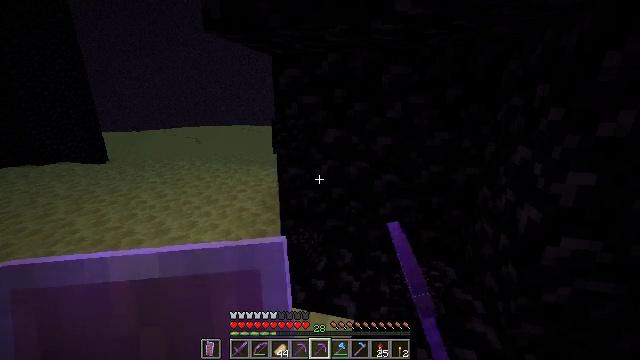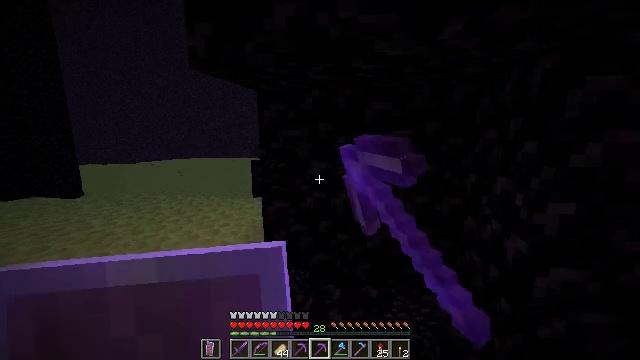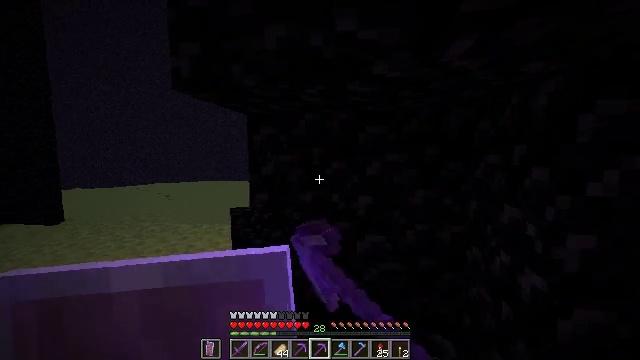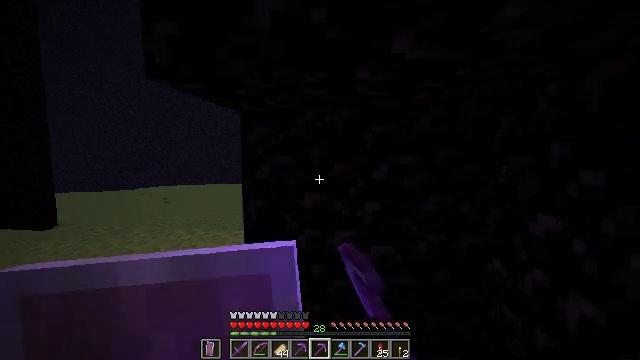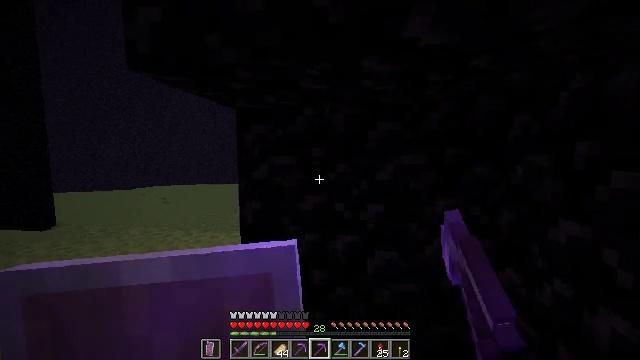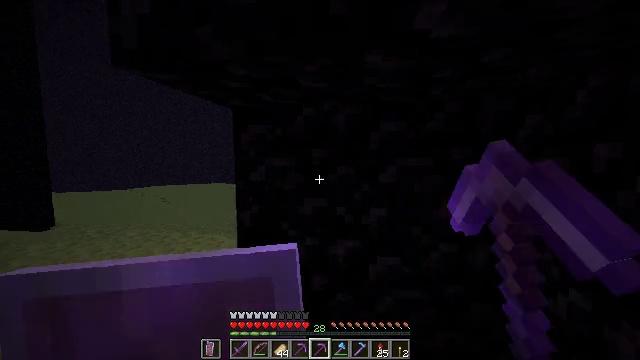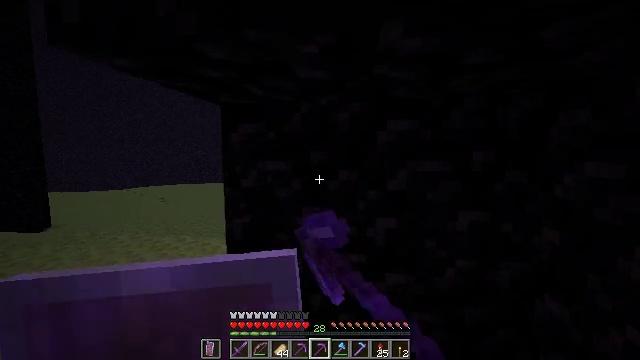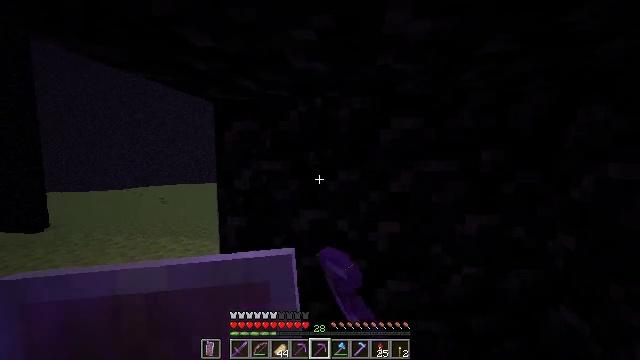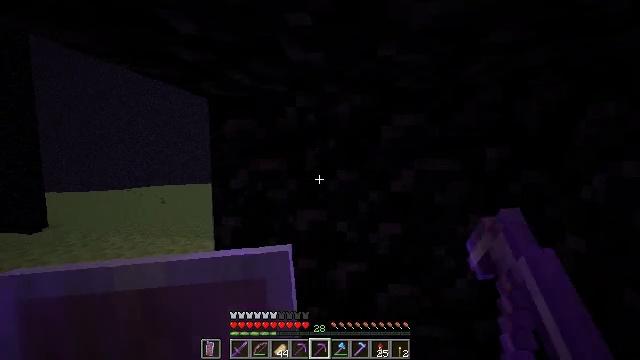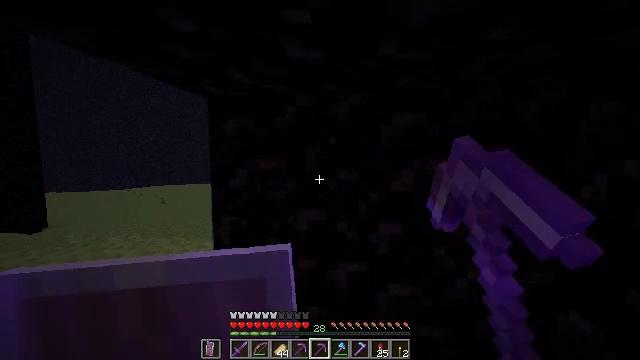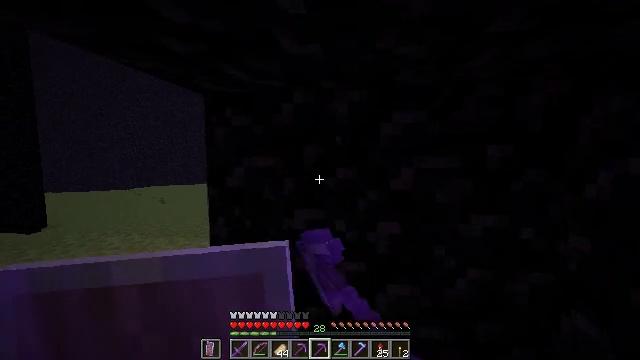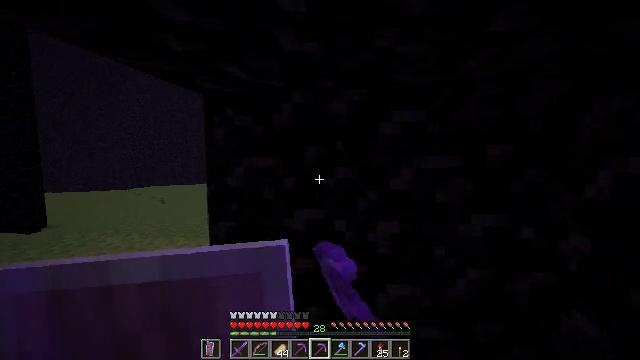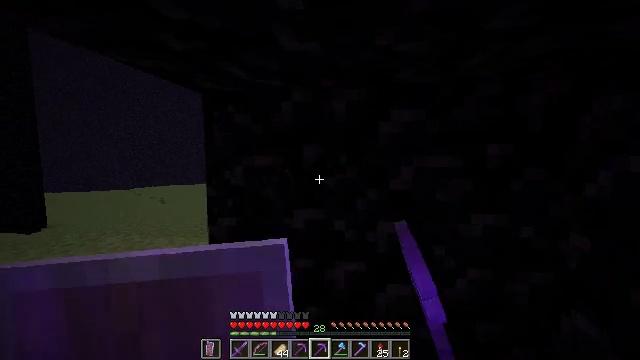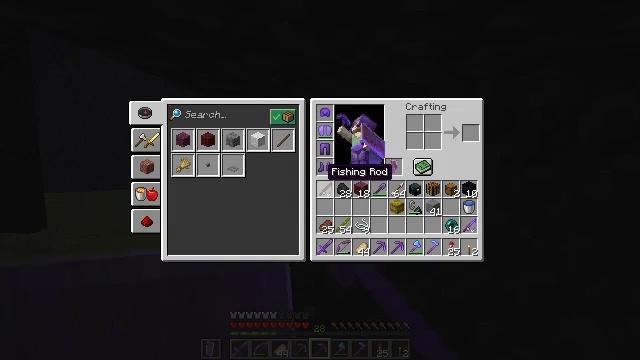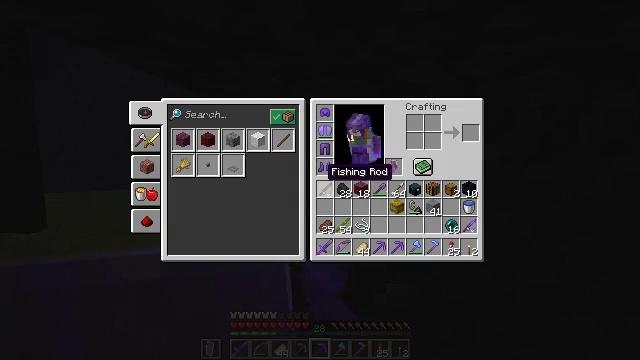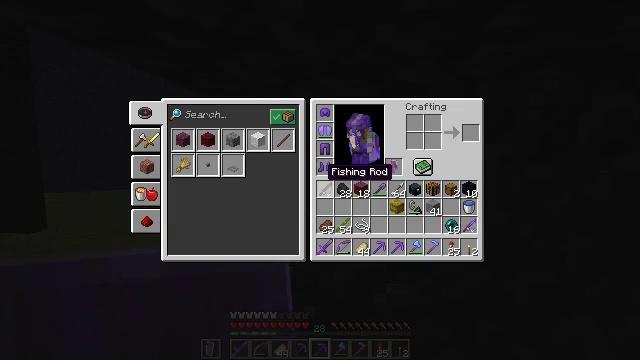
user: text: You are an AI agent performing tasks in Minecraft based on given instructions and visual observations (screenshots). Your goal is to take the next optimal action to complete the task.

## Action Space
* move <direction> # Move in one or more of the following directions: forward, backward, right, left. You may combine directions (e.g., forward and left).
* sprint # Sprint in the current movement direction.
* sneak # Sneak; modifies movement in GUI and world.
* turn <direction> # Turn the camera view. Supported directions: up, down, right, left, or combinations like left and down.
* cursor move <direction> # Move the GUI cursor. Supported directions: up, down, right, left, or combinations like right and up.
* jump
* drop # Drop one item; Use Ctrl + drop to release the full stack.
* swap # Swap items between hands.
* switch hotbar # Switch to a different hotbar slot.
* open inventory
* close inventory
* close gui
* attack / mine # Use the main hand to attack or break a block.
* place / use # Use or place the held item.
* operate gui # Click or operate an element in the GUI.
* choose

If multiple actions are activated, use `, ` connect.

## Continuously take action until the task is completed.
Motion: motion action
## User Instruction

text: Mine the tough obsidian.
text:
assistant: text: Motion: move forward, turn right and up, attack / mine
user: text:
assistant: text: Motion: move forward, turn right and up, attack / mine
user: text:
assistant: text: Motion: move forward, attack / mine
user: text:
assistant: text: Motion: move forward, attack / mine
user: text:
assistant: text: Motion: move forward, attack / mine
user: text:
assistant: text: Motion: attack / mine
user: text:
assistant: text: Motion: attack / mine
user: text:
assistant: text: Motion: attack / mine
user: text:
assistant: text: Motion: attack / mine
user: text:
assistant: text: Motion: attack / mine
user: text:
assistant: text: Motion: attack / mine
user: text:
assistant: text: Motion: attack / mine
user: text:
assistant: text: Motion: attack / mine, open inventory
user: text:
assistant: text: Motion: attack / mine, open inventory
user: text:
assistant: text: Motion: attack / mine, open inventory
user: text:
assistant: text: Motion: attack / mine
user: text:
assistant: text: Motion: attack / mine
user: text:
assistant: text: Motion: attack / mine
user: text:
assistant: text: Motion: attack / mine
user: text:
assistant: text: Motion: attack / mine
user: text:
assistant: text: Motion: attack / mine
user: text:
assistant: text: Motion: attack / mine
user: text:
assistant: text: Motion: attack / mine
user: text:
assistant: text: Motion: attack / mine
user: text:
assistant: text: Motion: attack / mine
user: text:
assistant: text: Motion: attack / mine
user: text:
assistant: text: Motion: attack / mine
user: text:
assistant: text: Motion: attack / mine
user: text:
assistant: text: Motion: attack / mine
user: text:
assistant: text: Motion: attack / mine